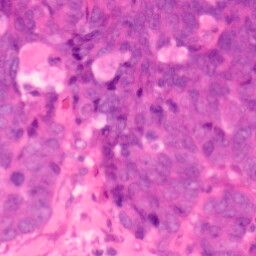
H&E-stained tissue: Colon